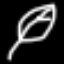
Label: leaf